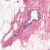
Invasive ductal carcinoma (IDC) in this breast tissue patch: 0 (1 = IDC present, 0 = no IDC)